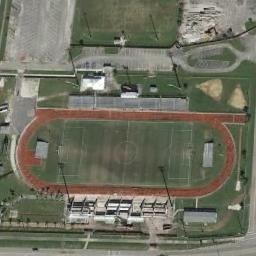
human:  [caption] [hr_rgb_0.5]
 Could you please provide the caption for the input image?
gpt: There are many buildings next to the ground track field .

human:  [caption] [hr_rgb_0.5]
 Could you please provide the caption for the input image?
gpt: There is a track field in the lower right corner .

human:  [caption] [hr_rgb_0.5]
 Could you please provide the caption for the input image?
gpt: The ground track field is on a lawn and a other sports area is next to the ground track field .

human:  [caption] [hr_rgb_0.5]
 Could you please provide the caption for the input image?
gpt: Track and field next to lawns and buildings .

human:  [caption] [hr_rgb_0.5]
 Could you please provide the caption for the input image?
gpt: There are green lawns around the ground track field with a red track .